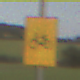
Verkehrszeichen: RadverkehrOhnePfeilsymbol
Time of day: SunriseSunset
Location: Outdoor (Nature)
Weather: Clear
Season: NotSpecified
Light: Natural